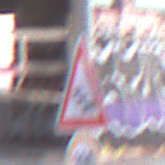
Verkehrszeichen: Stau
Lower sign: Geschwindigkeit100
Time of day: SunriseSunset
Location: Outdoor (Suburban)
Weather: PartlyCloudy
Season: NotSpecified
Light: Natural